Aerial crown-view tile of a tropical tree (Barro Colorado Island, Panama), acquired 20250124:
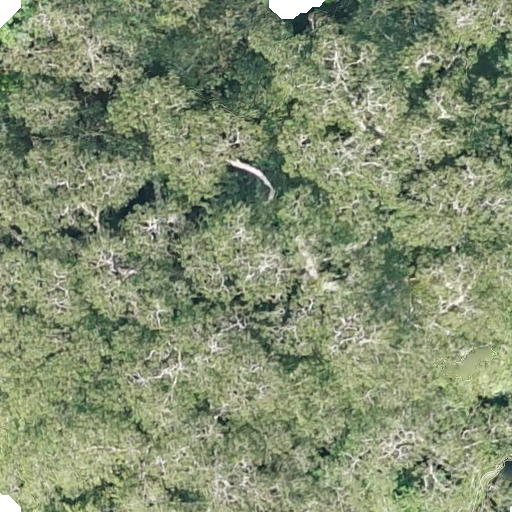
Species: Hura crepitans
GBIF accepted scientific name: Hura crepitans
Crown area: 617.424 m²